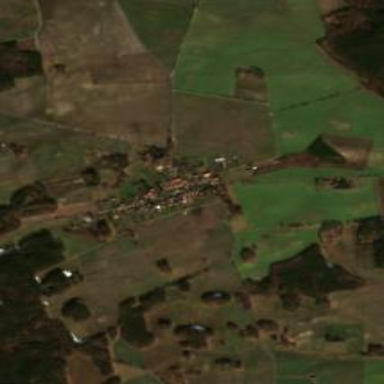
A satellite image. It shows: Village.